Field crop: tomato
Growth stage: 1
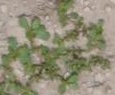
Species: portulaca